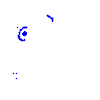
Particle: electron